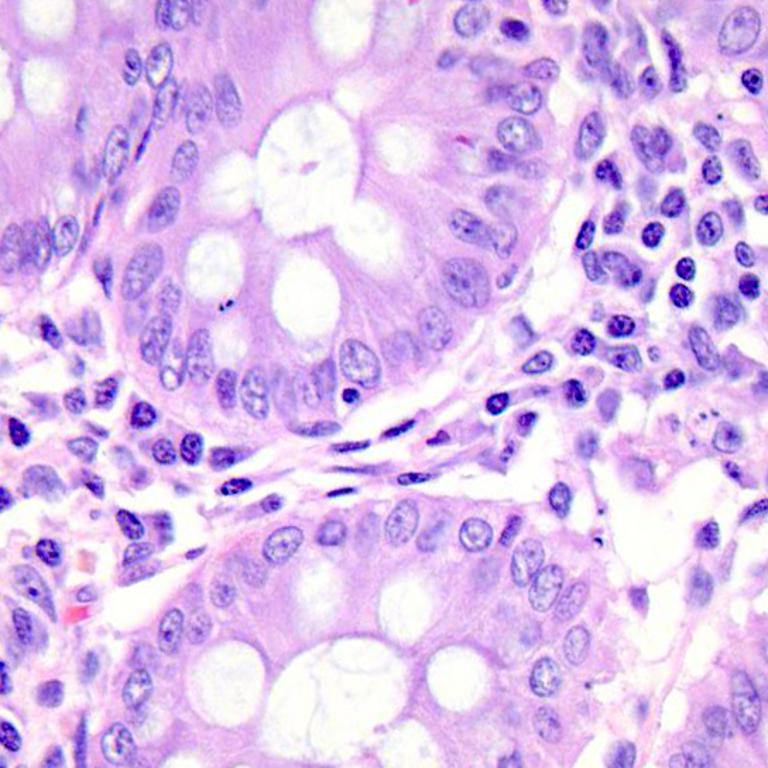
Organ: colon
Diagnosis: benign